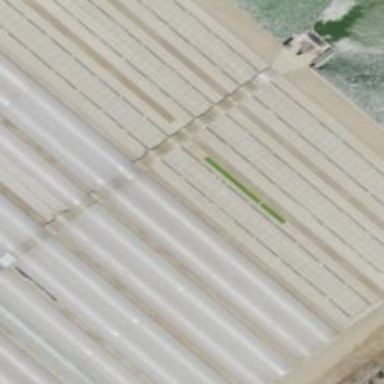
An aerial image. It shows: Greenhouse.